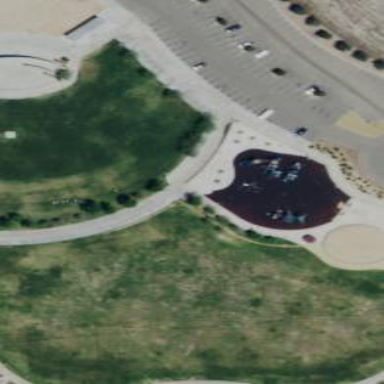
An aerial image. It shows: Playground area for leisure land.